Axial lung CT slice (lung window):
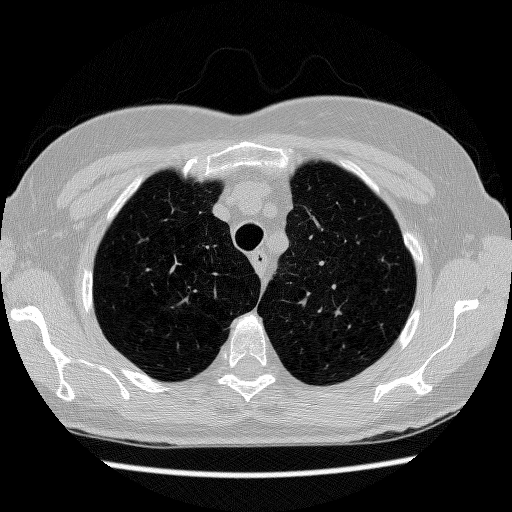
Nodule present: no